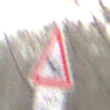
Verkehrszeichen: Stau
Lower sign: LaengeEinerStrecke3
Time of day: MorningAfternoon
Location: Outdoor (Nature)
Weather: PartlyCloudy
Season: Winter
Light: Natural